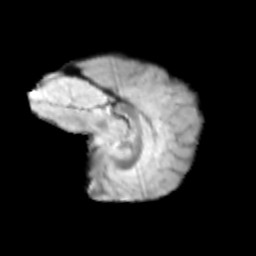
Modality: T2w
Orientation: sagittal
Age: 11
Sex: female
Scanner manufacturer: siemens
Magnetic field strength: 3 T
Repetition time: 3.8 s
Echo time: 0.07 s